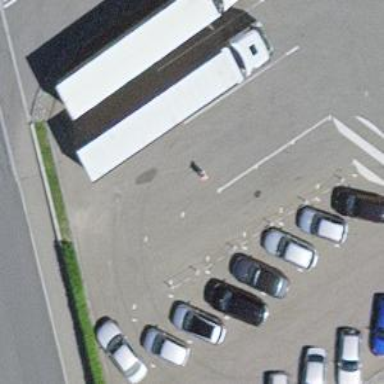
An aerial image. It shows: Charging station.